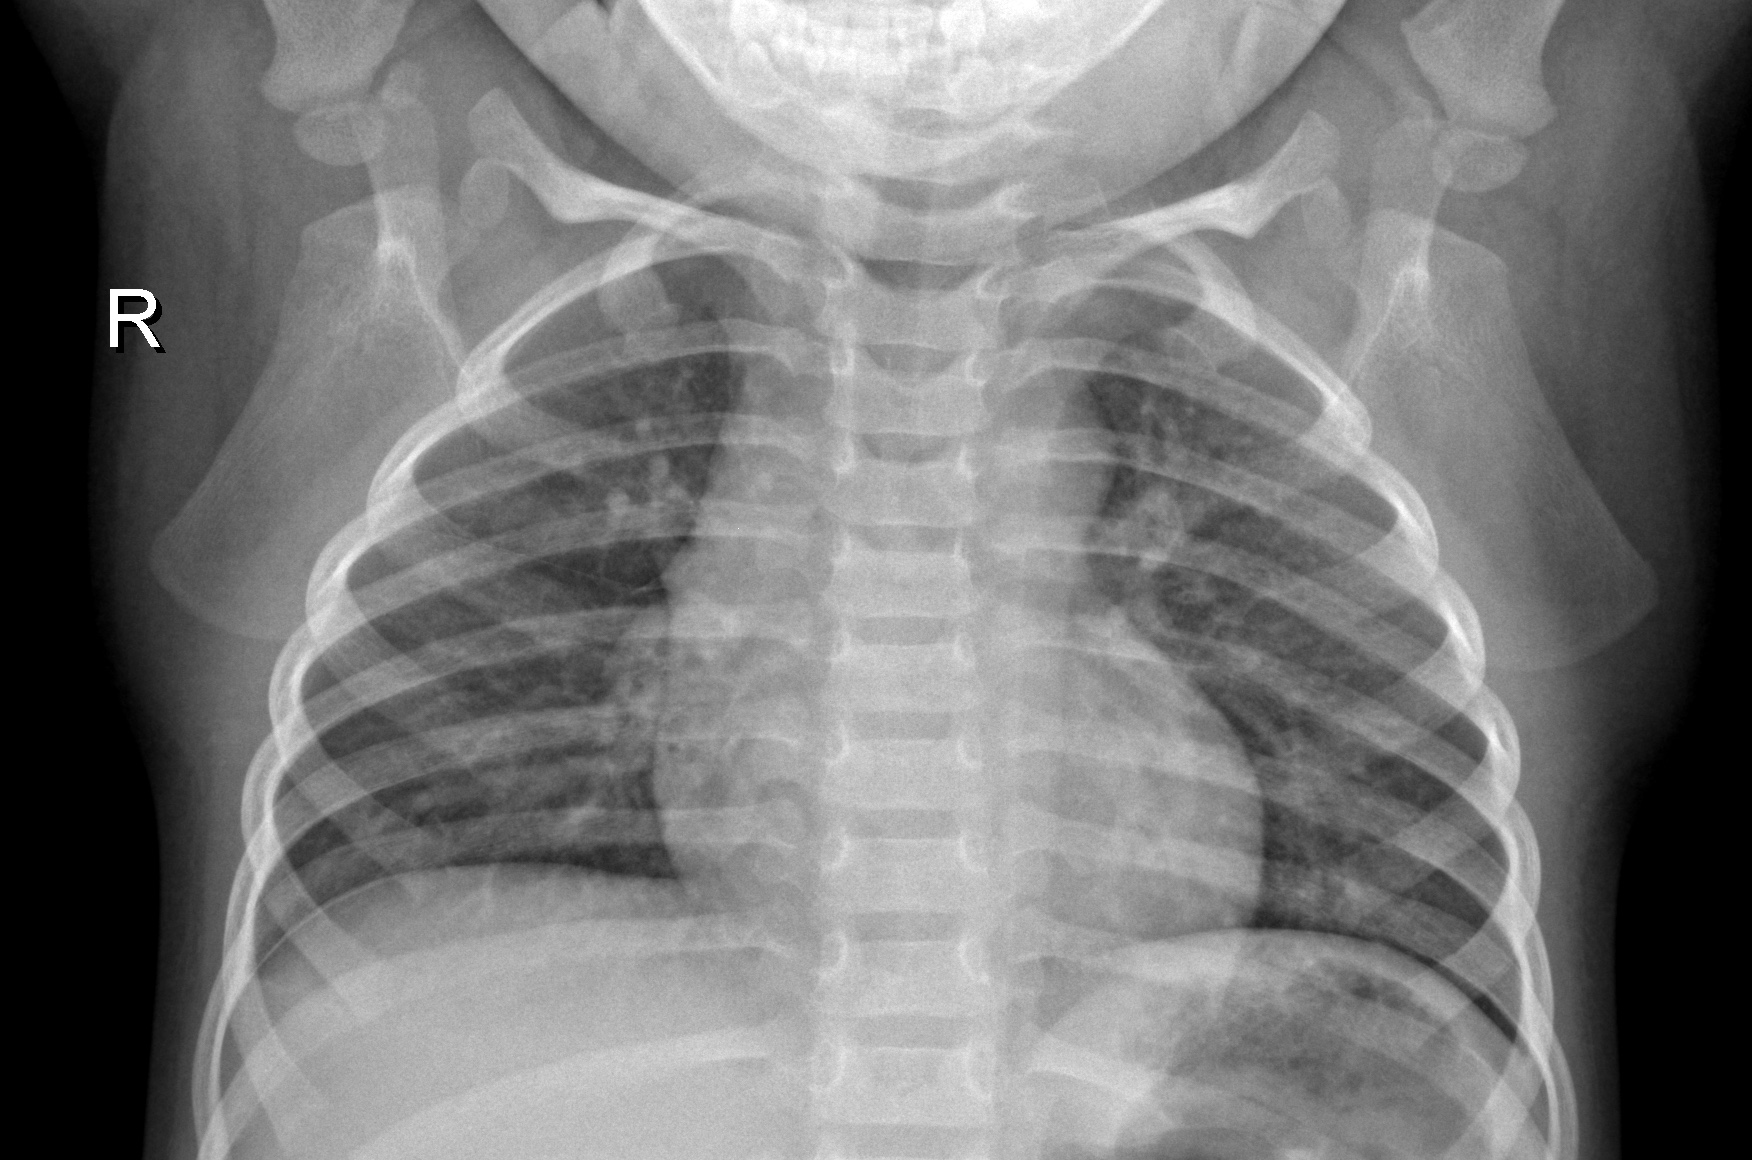
Diagnosis: NORMAL